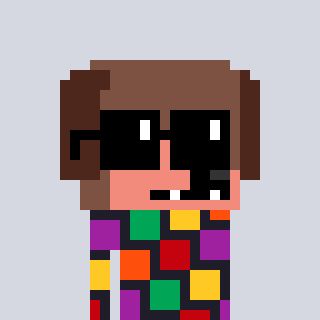
a pixel art character with square black sunglasses, a dog-shaped head and a grayscale-colored body on a cool background